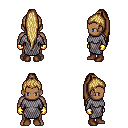
a pixel art fantasy rpg character, male body template, human, dark skin, chain mail, teal pants, blonde extra-long topknot hairstyle, gold gloves, brown shoes, four views (front, back, left, right), 2x2 character sprite sheet, small pixel art, hard edges, no anti-aliasing